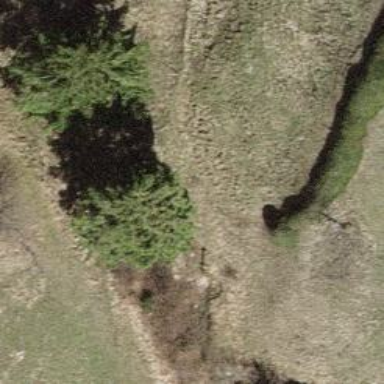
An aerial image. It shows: Evergreen tree with needle-leaved leaves.